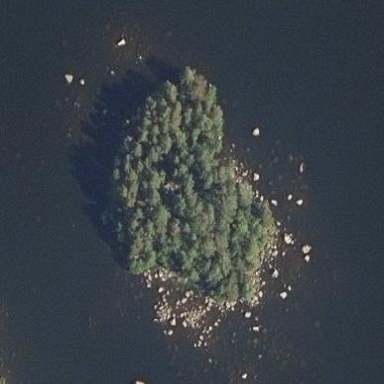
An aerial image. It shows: Islet.